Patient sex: F
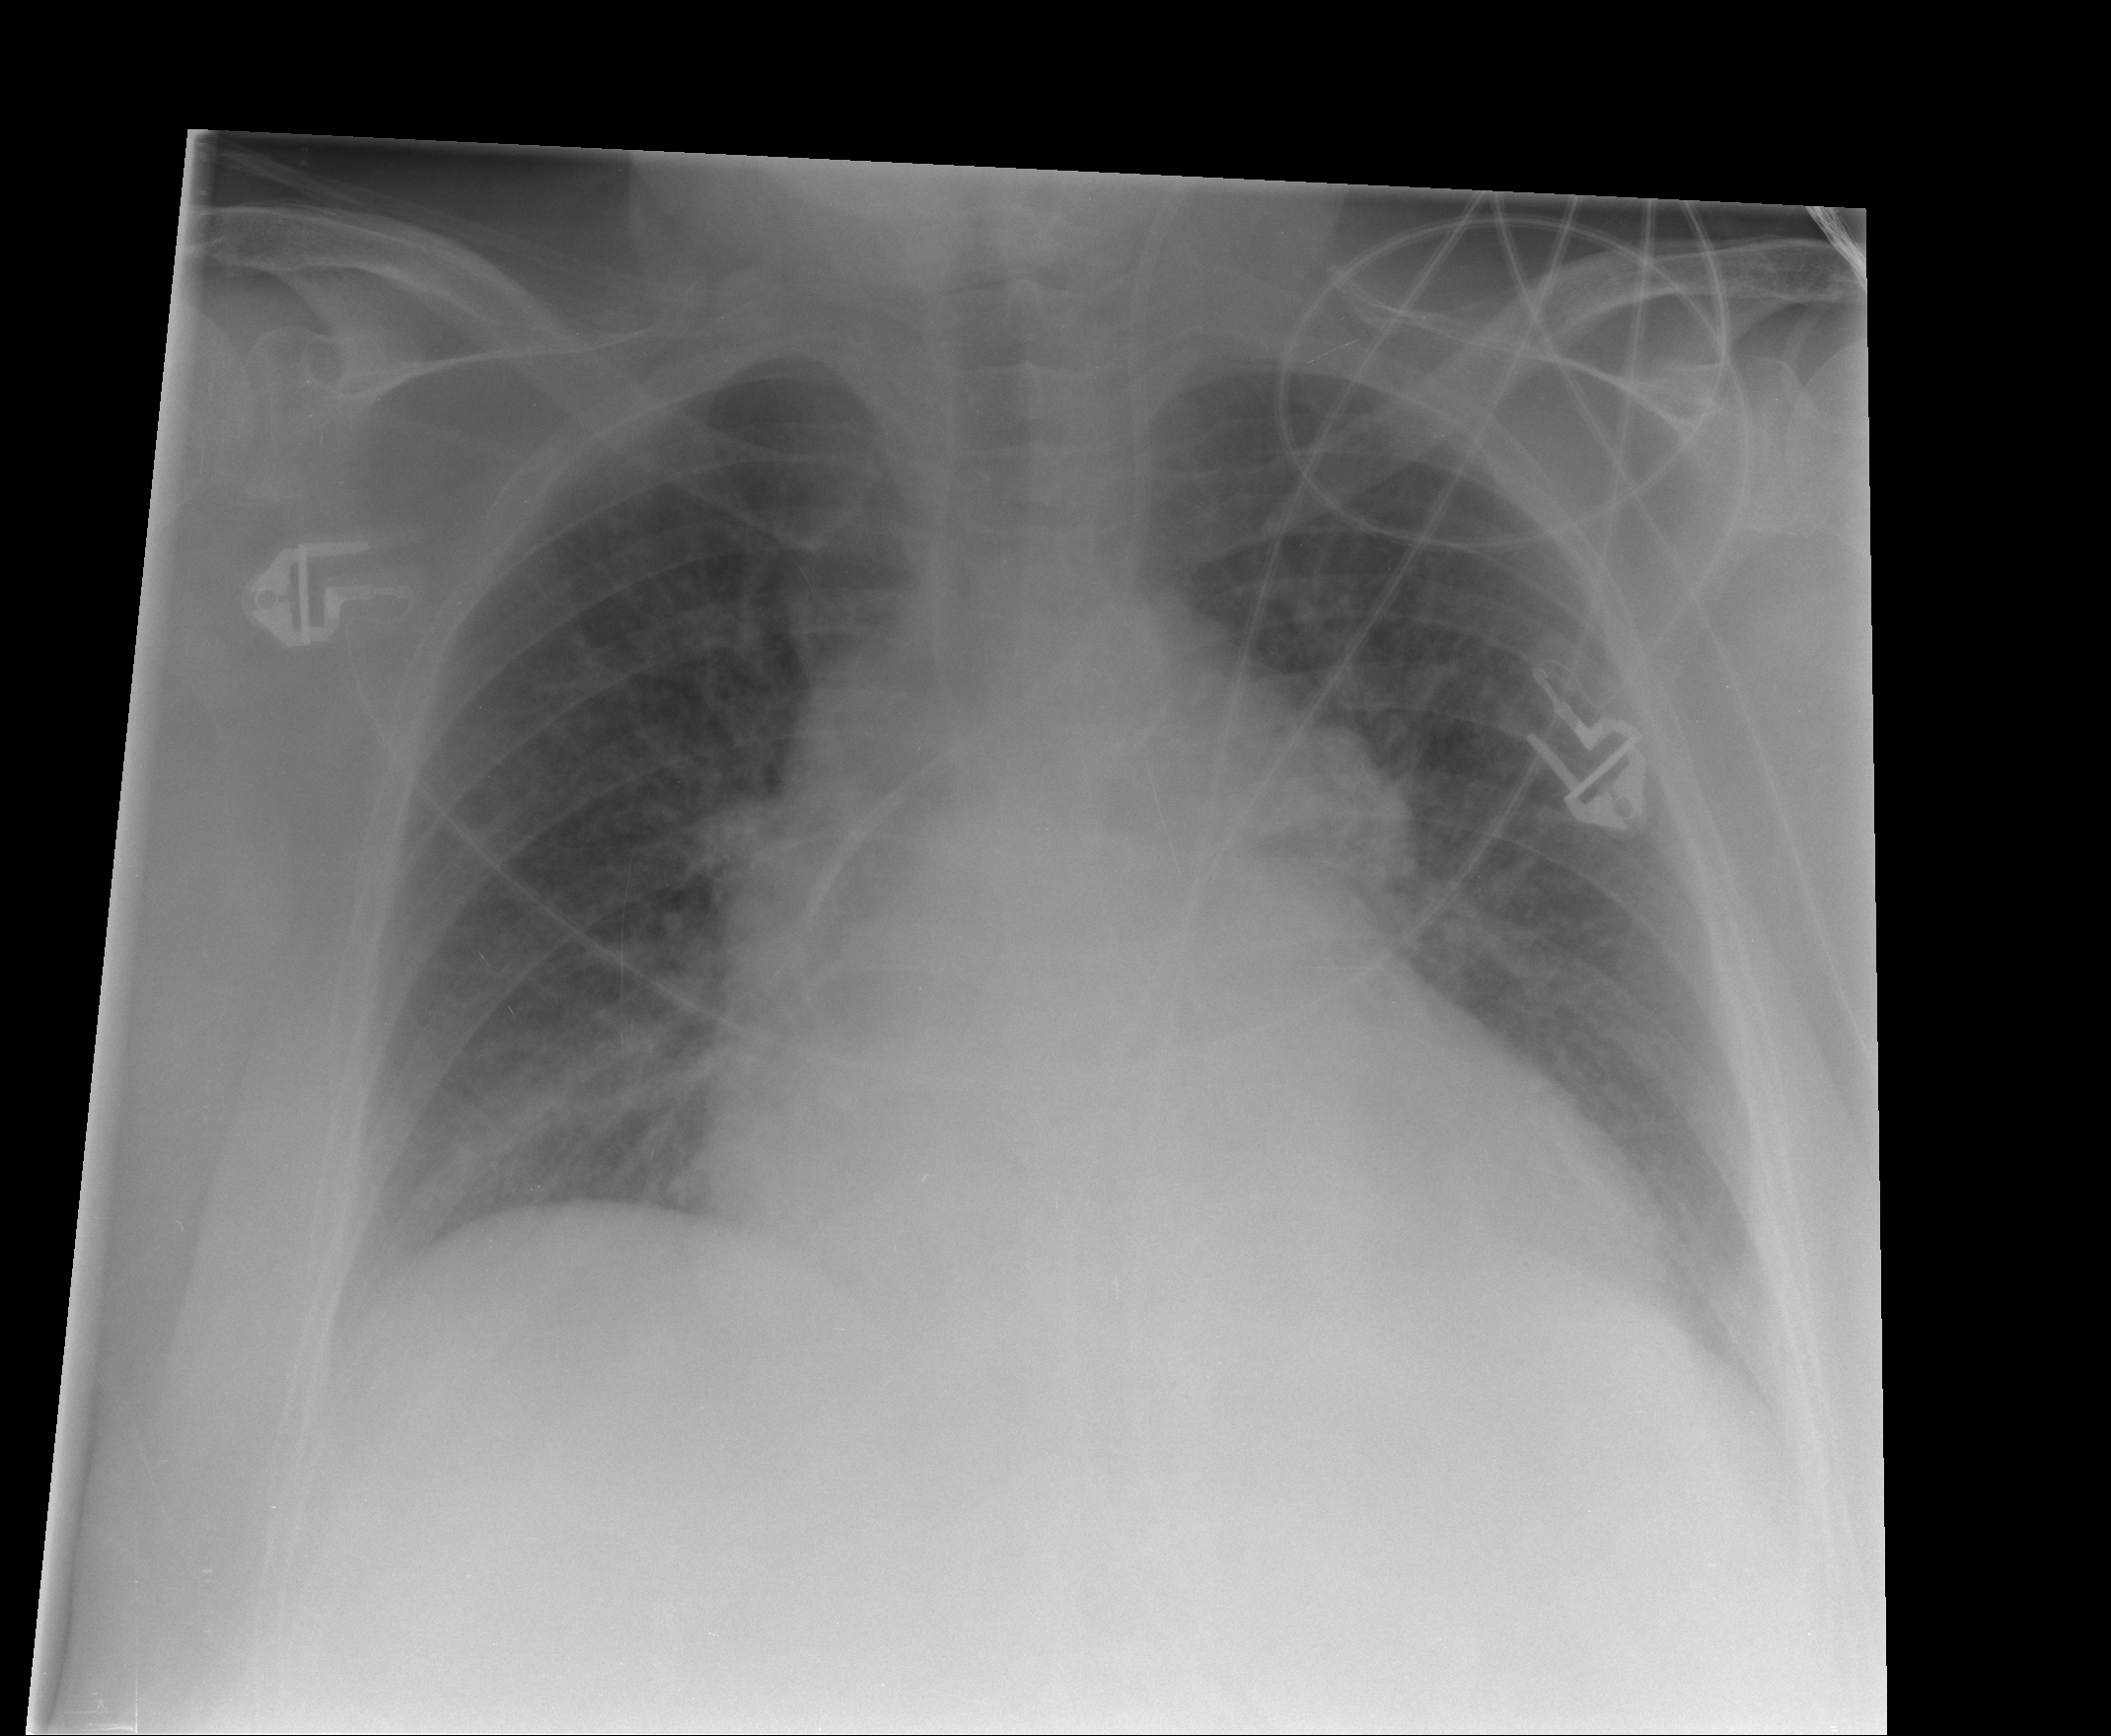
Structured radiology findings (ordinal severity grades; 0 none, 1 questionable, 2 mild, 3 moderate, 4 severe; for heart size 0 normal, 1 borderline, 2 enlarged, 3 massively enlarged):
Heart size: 2
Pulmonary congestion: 2
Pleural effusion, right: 2
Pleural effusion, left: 2
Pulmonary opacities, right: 2
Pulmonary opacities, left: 0
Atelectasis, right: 0
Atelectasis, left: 0